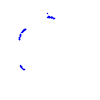
Particle: pion